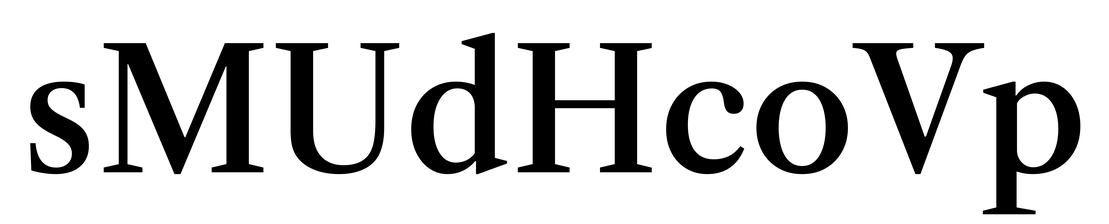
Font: LibreCaslonText_Medium